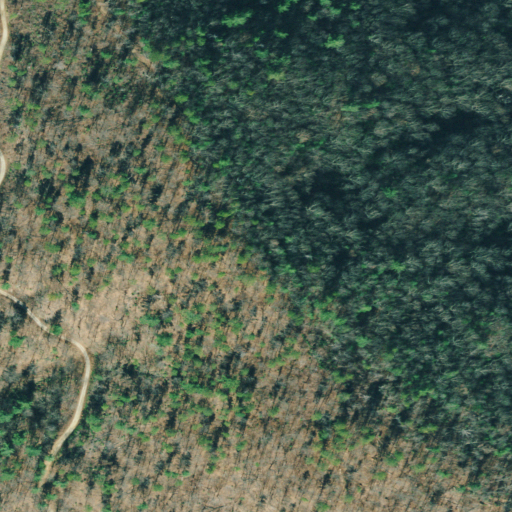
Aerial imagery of mountain in Georgia named Sheep Knob containing mixed forest and deciduous forest